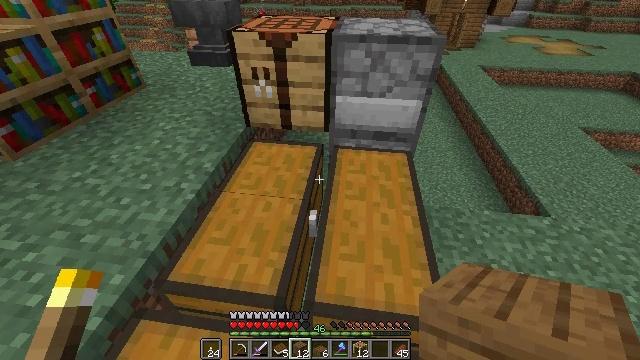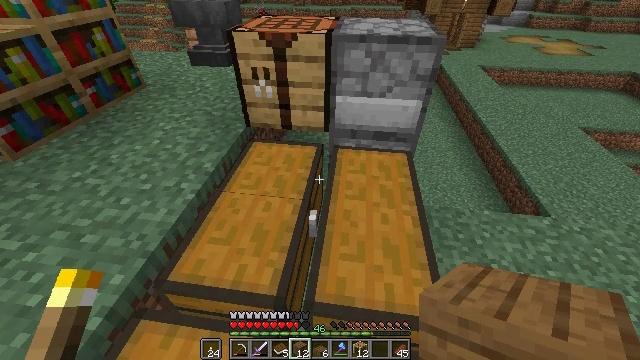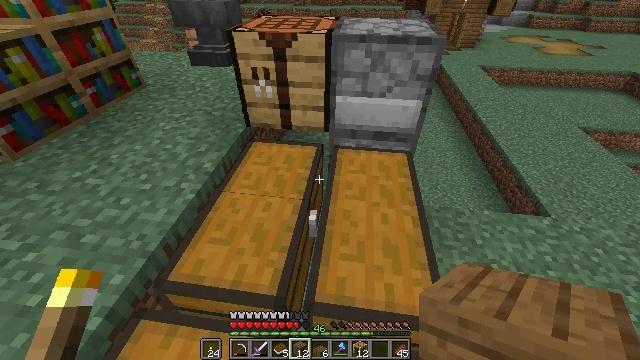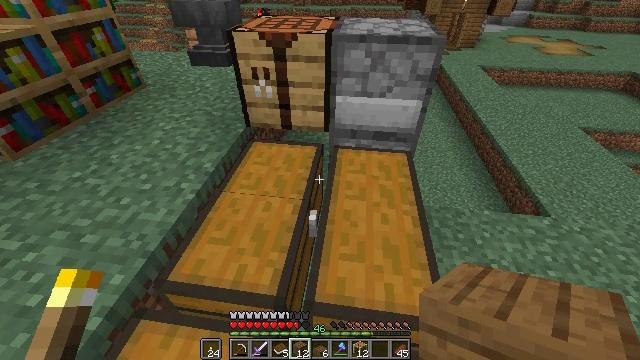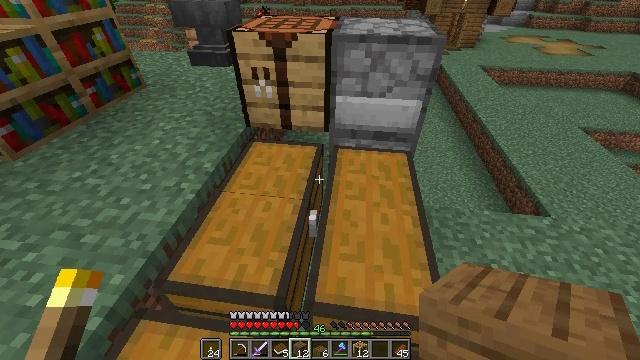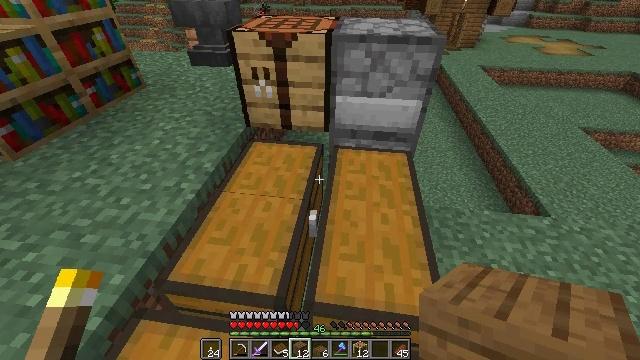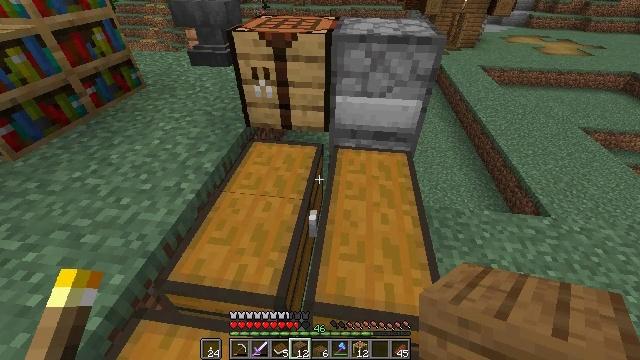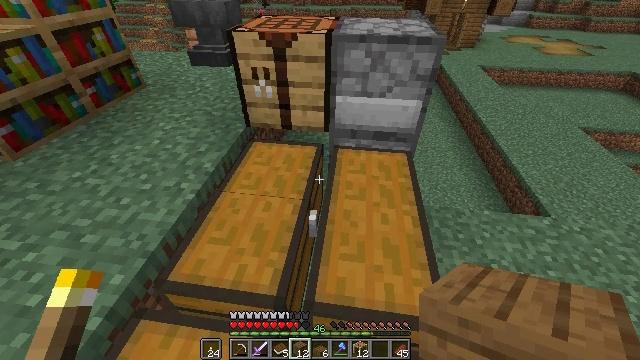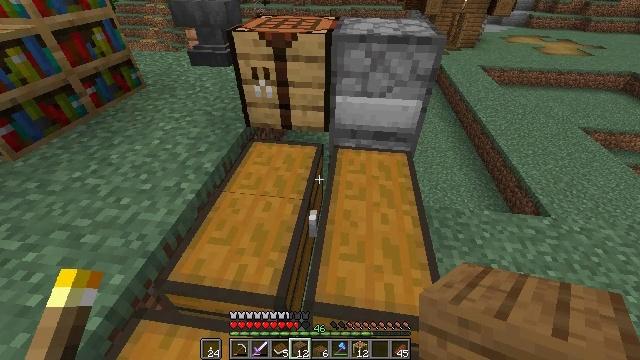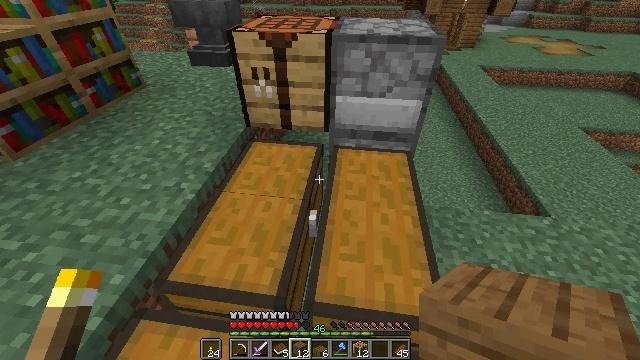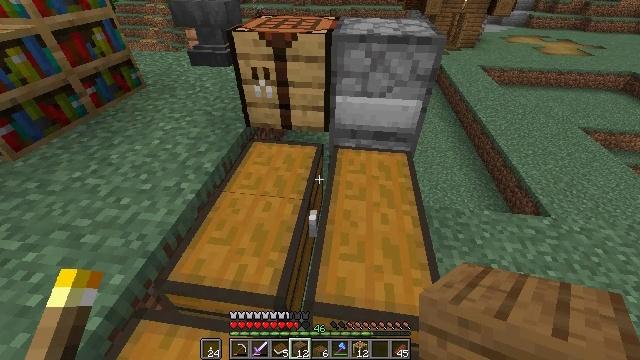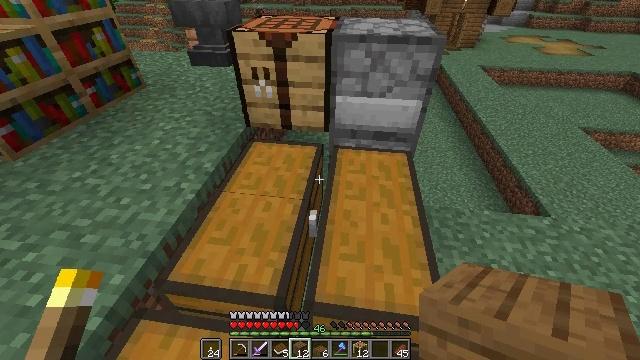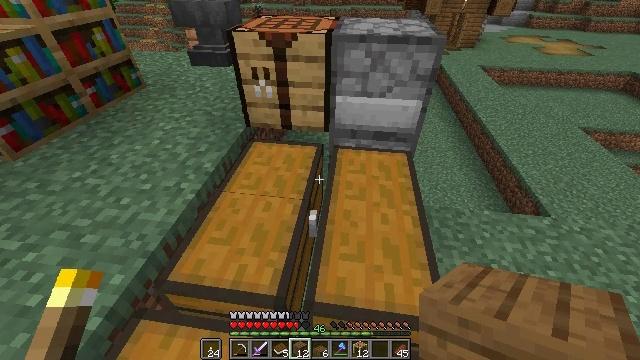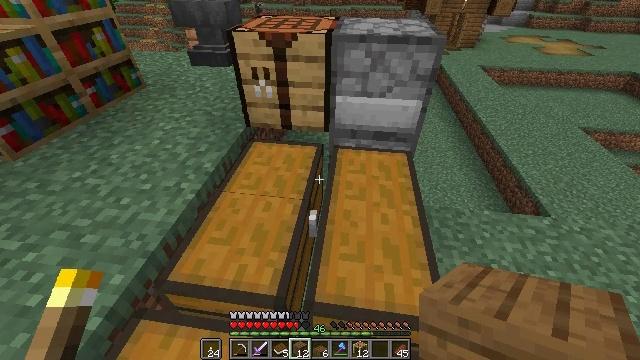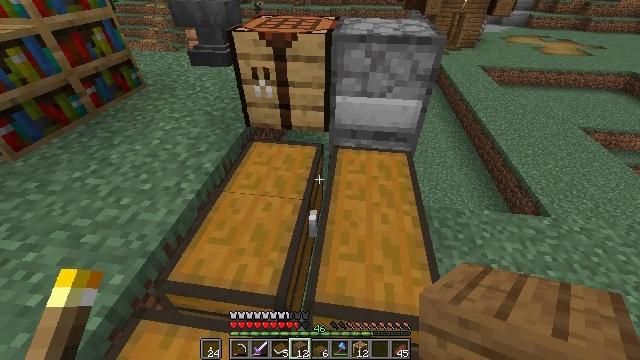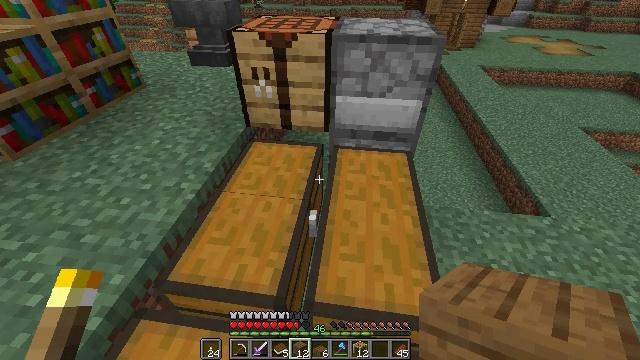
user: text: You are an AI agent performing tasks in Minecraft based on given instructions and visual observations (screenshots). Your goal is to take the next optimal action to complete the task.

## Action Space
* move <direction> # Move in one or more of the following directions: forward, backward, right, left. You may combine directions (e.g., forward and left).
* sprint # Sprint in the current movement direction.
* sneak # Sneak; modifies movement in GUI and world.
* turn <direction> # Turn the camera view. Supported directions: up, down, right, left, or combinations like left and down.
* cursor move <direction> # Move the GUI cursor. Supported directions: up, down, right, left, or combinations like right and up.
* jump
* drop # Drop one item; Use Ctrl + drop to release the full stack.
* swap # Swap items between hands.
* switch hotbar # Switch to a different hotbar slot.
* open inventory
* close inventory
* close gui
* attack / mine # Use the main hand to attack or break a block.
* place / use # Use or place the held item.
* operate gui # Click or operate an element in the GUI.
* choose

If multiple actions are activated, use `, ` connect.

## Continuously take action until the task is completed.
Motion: motion action
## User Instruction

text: Use sticks and spruce planks to craft a spruce fence gate.
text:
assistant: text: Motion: no_op
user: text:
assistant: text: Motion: no_op
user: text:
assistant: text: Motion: no_op
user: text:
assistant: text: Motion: no_op
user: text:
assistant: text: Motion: no_op
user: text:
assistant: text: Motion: no_op
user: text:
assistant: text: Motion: no_op
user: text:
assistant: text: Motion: no_op
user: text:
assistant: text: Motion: no_op
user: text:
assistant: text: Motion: no_op
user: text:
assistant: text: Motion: no_op
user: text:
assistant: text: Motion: no_op
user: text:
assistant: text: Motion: no_op
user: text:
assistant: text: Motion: no_op
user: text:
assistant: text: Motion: no_op
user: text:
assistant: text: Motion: no_op
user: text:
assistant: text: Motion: no_op
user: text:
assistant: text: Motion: no_op
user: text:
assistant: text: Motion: no_op
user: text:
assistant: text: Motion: no_op
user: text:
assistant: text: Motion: no_op
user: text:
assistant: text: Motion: no_op
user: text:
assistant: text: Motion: no_op
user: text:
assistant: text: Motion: no_op
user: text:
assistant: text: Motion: no_op
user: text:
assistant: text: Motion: no_op
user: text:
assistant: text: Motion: no_op
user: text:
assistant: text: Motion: no_op
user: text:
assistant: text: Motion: no_op
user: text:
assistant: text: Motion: no_op